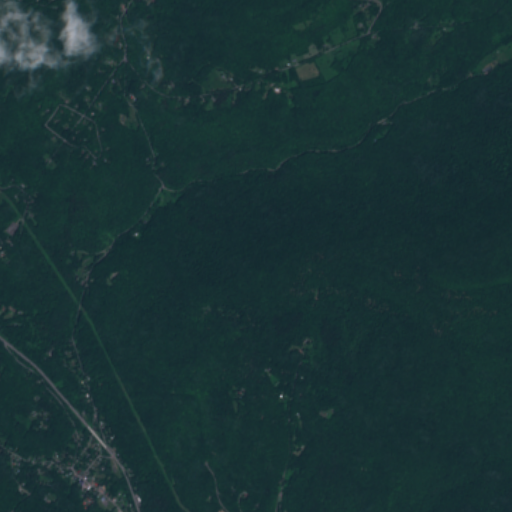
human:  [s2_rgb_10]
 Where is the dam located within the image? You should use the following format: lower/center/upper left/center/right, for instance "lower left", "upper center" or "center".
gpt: The dam is located in the center left of the image.
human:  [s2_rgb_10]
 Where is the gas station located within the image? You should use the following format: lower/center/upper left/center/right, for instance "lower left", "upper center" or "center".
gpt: The gas station is located in the lower left of the image.
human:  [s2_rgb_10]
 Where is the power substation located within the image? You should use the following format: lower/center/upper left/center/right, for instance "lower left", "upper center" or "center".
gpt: The power substation is located in the center left of the image.
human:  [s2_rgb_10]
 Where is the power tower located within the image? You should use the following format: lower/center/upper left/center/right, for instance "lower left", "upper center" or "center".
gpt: The power tower is located in the center left of the image.
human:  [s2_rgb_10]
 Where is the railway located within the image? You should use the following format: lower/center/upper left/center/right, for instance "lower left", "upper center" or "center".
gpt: The railway is located in the left of the image.
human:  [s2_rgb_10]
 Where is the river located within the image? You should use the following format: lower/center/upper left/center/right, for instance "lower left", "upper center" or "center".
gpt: The river is located in the right of the image.
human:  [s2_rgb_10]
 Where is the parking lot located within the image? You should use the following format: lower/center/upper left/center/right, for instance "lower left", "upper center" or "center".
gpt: There is no parking lot in the image.